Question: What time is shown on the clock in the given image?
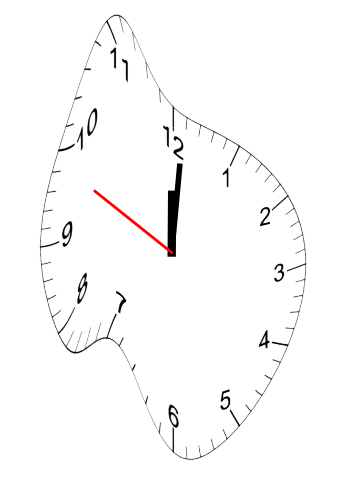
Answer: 12:00:49